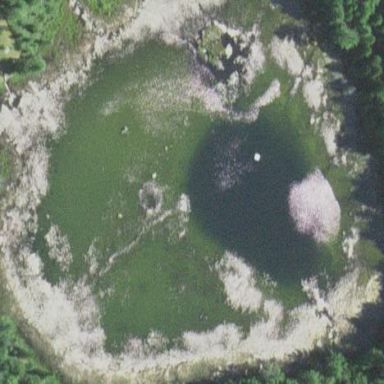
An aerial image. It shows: Pond surrounded by natural water.